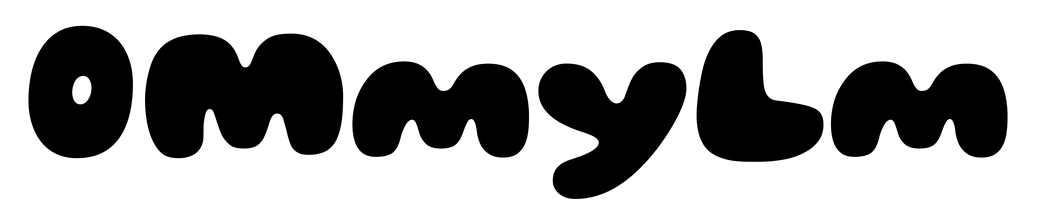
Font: Gluten_Black